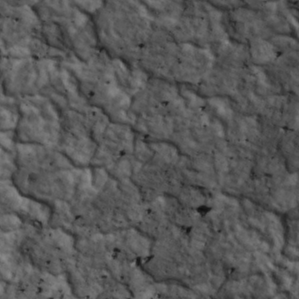
Label: non_frost